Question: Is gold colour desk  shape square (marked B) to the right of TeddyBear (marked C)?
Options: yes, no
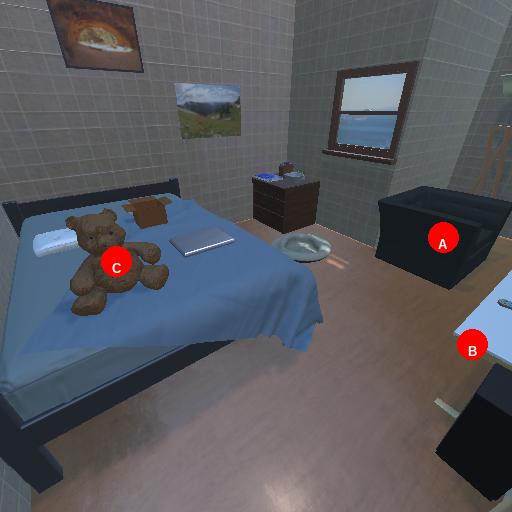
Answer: yes